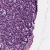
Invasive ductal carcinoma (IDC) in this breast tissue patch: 1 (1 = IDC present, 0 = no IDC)